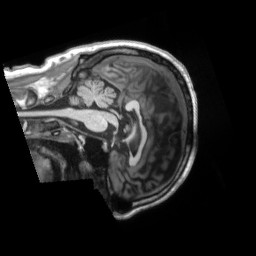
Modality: T1w
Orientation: sagittal
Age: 55
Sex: male
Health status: ill
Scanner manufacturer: siemens
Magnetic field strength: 3 T
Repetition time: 2.2 s
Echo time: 0.00157 s